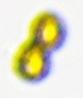
Label: Margalefidinium